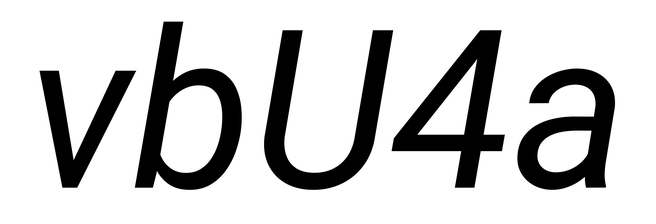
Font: Roboto-Italic_Italic